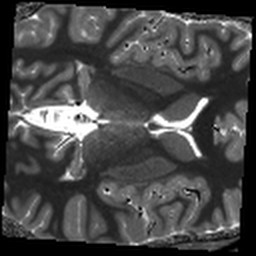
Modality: T1map
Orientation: axial
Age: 20
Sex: female